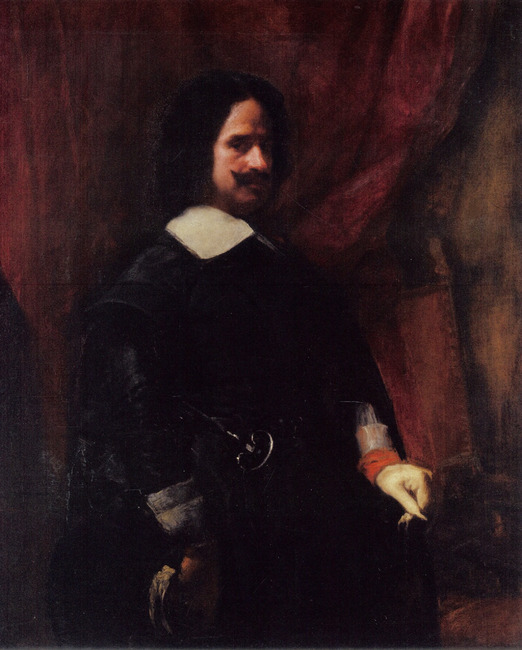
Title: Portrait of Diego de Silva y Velasquez (1599-1660)
Artist: Juan Bautista Martínez del Mazo
Earliest date: 1644
Latest date: 1659
Genre: painting
Iconography: Gloves
Keywords: man's portrait, knee-length portrait, head to the right, body facing right, facing front, medium-length hair (men's hairstyle), moustache, flat collar, glove/gloves in hand, key, curtain/drapery background